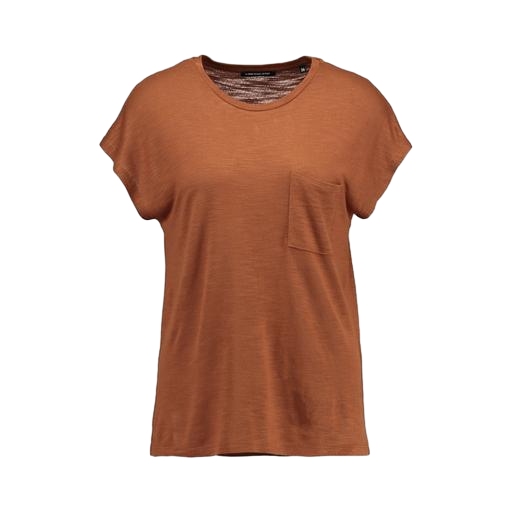
red pocket t-shirt only macy, brown tshirt, short-sleeve top only macy, white background